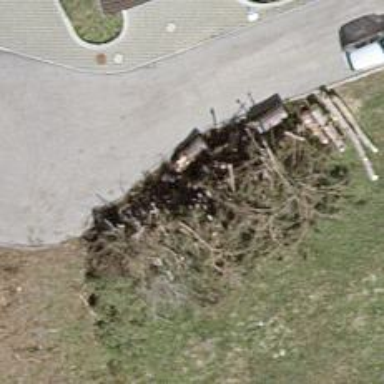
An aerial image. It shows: Single tag "natural: tree."